Question: I am trying to load some additional fonts in my rails application using:
1. Jruby 1.7.3
2. Rails 3.2.13
The css (its type is css.scss.erb) document is in folder and looks like follows:
'''
@font-face {
font-family: 'Lato';
font-style: normal;
font-weight: 300;
src: url('<%= asset_path('/fonts/Lato-Light.woff') %>') format('woff');
}
@font-face {
font-family: 'Lato';
font-style: normal;
font-weight: 400;
src: url('<%= asset_path('/fonts/Lato-Regular.woff') %>') format('woff');
}
@font-face {
font-family: 'Lato';
font-style: normal;
font-weight: 700;
src: url('<%= asset_path('/fonts/Lato-Bold.woff') %>') format('woff');
}
'''
The fonts file are in application folder. I have added the following line in my file:
'''
config.assets.paths << Rails.root.join('lib', 'assets', 'fonts')
'''
I am not getting an request error, so I suppose that my fonts are rendered in the web page but they are not applied. That's the path that the method generates in the result css file:

Has anyone idea what I am doing wrong?
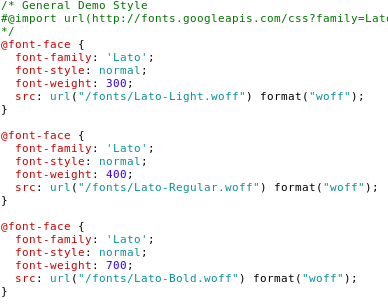
Answer: As I have read from Rails 3.1:
> The public folder is no longer the supported place for CSS, images and
fonts, instead they live in the app/assets/* and vendor/assets/*
folders.
So, to set up new fonts, I have followed the steps below:
1. download the desire font from http://www.google.com/fonts
2. convert each file - http://www.fontsquirrel.com/tools/webfont-generator
3. copy all *.eot, *.svg, *.ttf, *.woff files in /vendor/assets/fonts folder
4. create fonts.css.scss file in the /assets/stylesheets/custom/ folder as follows:
> '''
@font-face {
font-family: 'RobotoCondensed';
src: asset-url('robotocondensed-regular-webfont.eot', 'font');
src: asset-url('robotocondensed-regular-webfont.eot?#iefix', 'font') format('embedded-opentype'),
asset-url('robotocondensed-regular-webfont.woff', 'font') format('woff'),
asset-url('robotocondensed-regular-webfont.ttf', 'font') format('truetype'),
asset-url('robotocondensed-regular-webfont.svg#roboto_condensedbold','font') format('svg');
font-weight: normal;
font-style: normal;
}
'''
Source: <URL>